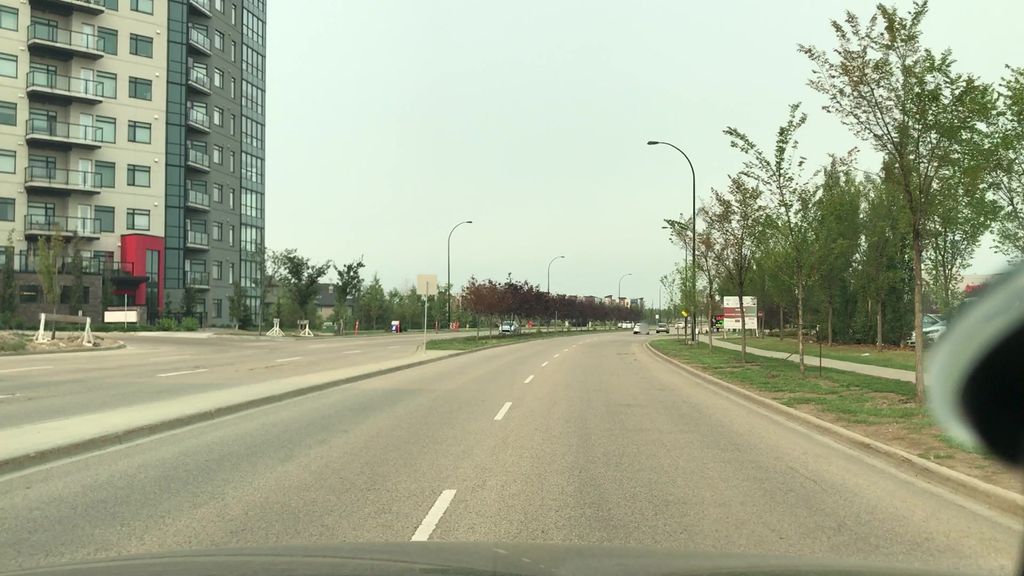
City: edmonton